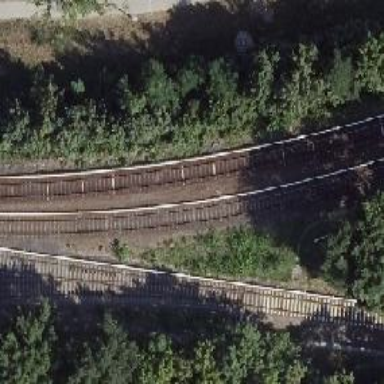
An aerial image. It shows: Light rail electrified railway with power from the bottom.